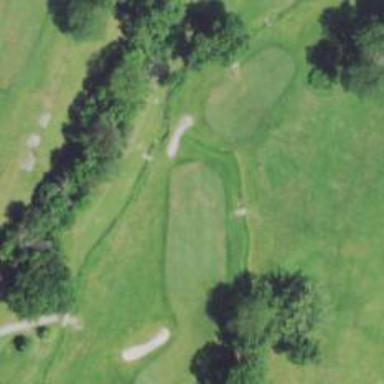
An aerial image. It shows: Golf hole.